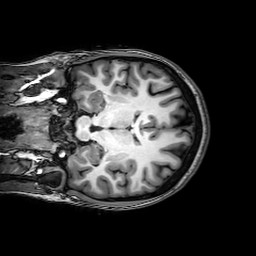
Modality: T1w
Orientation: coronal
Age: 20
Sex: female
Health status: healthy
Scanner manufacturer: philips
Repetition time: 0.008209 s
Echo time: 0.00377 s